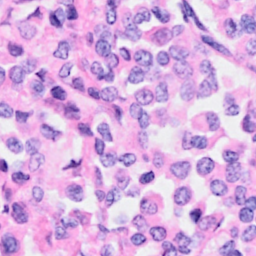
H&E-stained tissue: Breast